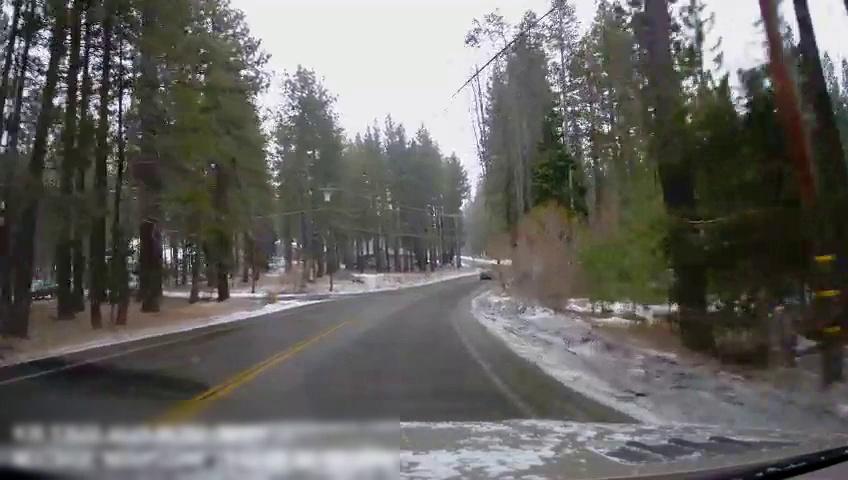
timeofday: Day
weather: Snowy
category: Drivable Space
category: Vehicles | SUV
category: Lanes | Current Lane
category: Lanes | Current Lane
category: Lanes | Alternate Lane